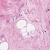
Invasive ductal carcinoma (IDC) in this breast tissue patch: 0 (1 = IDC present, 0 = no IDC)